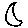
Label: moon